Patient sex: M
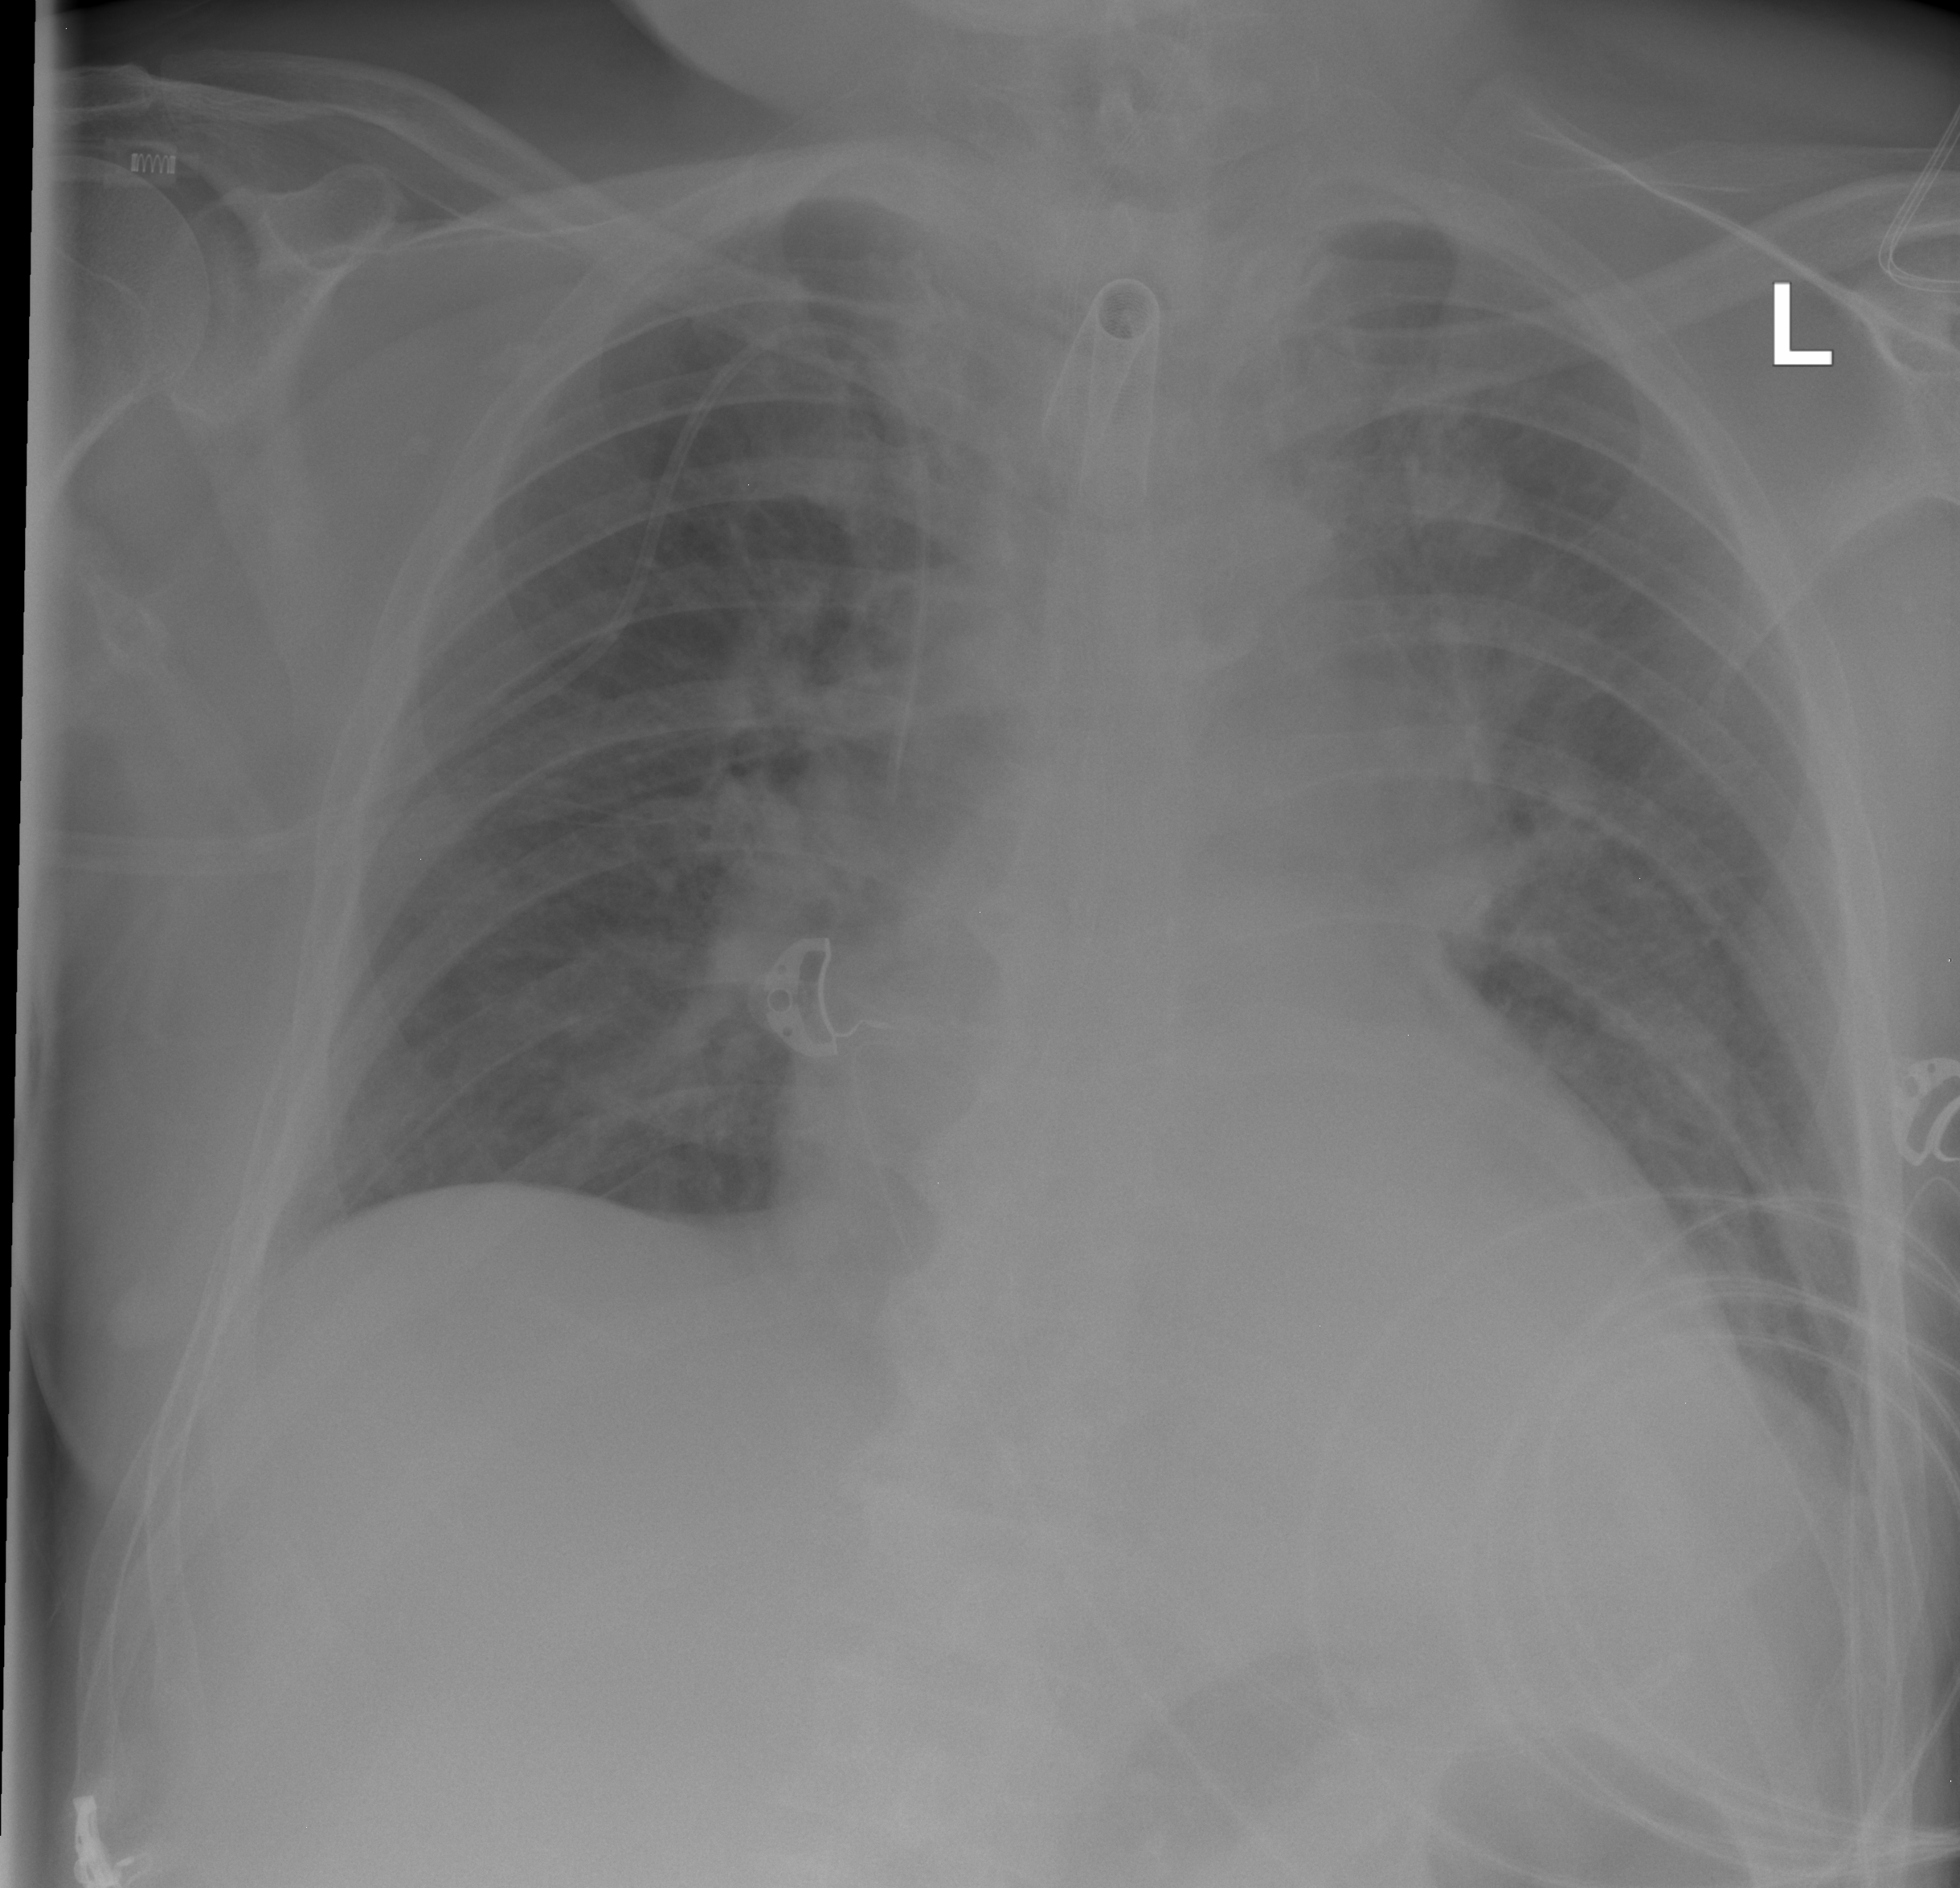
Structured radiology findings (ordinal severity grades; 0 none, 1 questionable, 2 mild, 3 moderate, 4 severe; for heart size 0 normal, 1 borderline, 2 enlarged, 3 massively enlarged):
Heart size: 0
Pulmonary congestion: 3
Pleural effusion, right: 0
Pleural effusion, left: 0
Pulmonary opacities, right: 0
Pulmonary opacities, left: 2
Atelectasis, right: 0
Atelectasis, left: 2